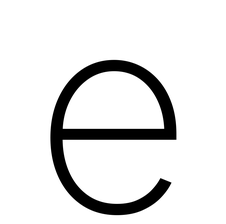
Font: Inter_ExtraLight